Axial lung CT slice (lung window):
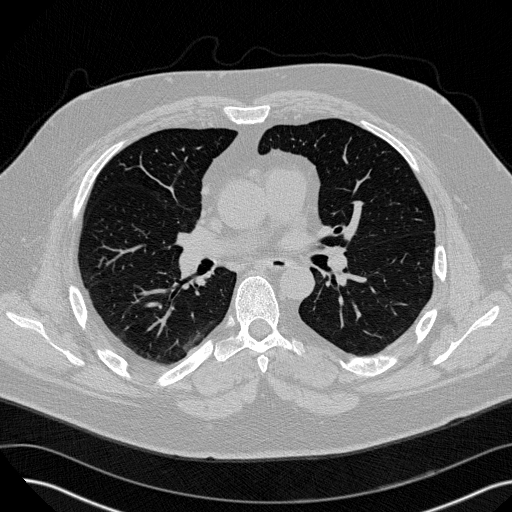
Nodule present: no